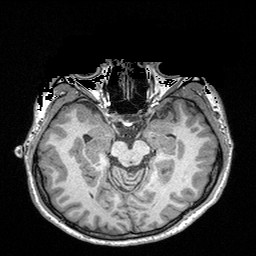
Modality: T1w
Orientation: coronal
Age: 23
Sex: male